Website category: university
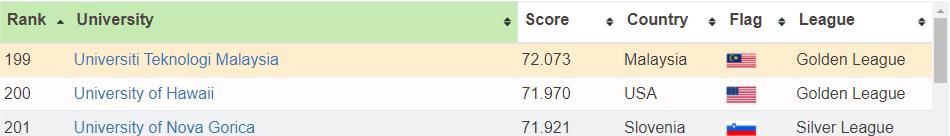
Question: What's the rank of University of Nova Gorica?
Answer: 201

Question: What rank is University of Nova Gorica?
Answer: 201

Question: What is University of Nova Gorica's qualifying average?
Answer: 201

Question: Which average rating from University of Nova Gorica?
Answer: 201

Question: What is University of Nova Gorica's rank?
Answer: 201

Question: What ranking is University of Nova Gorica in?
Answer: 201

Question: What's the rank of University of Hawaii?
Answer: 200

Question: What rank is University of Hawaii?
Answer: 200

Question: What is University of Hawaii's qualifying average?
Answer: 200

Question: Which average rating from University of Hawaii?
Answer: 200

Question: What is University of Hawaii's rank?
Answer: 200

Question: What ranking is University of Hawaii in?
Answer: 200

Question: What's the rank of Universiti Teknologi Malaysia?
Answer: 199

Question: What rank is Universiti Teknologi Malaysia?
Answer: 199

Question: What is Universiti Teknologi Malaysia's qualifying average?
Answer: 199

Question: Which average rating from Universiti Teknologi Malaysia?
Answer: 199

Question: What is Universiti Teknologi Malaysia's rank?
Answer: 199

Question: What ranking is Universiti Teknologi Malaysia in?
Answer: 199

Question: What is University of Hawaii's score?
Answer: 71.970

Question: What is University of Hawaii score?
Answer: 71.970

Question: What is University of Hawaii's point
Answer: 71.970

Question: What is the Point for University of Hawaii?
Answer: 71.970

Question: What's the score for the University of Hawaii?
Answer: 71.970

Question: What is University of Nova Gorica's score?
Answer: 71.921

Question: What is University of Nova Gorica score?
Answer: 71.921

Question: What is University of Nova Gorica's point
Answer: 71.921

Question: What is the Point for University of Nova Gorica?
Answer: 71.921

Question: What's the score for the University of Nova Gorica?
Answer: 71.921

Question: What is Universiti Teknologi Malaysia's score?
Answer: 72.073

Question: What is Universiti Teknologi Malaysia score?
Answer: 72.073

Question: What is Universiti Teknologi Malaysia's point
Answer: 72.073

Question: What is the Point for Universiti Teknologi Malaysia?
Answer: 72.073

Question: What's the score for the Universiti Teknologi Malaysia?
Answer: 72.073

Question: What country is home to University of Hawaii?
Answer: USA

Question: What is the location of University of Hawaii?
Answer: USA

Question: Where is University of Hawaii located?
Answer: USA

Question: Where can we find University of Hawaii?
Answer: USA

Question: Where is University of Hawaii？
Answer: USA

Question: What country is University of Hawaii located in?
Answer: USA

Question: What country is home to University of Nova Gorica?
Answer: Slovenia

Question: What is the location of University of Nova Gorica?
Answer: Slovenia

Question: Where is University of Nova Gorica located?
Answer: Slovenia

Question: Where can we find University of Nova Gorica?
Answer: Slovenia

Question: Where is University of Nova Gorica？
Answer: Slovenia

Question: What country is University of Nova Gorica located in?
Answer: Slovenia

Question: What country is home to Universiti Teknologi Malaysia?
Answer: Malaysia

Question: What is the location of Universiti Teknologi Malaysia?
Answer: Malaysia

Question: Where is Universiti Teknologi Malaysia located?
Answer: Malaysia

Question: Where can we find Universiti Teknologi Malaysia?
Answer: Malaysia

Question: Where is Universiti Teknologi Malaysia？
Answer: Malaysia

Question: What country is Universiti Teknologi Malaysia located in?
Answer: Malaysia

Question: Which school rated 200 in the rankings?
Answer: University of Hawaii

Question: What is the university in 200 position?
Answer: University of Hawaii

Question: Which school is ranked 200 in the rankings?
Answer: University of Hawaii

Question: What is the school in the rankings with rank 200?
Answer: University of Hawaii

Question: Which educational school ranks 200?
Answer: University of Hawaii

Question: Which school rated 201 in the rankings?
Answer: University of Nova Gorica

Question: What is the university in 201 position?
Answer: University of Nova Gorica

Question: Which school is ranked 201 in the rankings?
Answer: University of Nova Gorica

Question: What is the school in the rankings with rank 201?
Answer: University of Nova Gorica

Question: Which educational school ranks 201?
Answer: University of Nova Gorica

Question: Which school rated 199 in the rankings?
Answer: Universiti Teknologi Malaysia

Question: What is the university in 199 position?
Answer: Universiti Teknologi Malaysia

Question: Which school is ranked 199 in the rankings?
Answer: Universiti Teknologi Malaysia